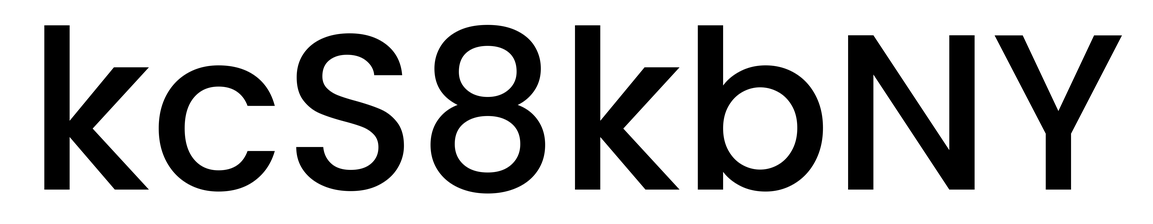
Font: Poppins-Medium